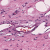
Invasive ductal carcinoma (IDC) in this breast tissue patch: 0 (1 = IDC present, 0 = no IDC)